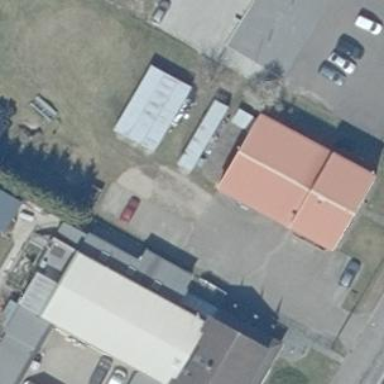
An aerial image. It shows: Industrial building.